Question: I have a problem with Pocos and nullable foreign keys .
I have 2 tables (orders and products) each table have a composite primary key (orderid,orderid2) and (productid,productid2)
And I have set a 0,1..* association between the two tables.
One order can be related to 0 or 1 product.
And one product has * orders related to him.
How to crash :
- - - -
When I add an order to the product's orders list, it crashes trying to fixup the association (setting the product navigation property on the new order)
'''
CREATE TABLE [dbo].[Products](
[productid] [int] IDENTITY(1,1) NOT NULL,
[productid2] [int] NOT NULL,
<URL> NULL,
CONSTRAINT [PK_Products] PRIMARY KEY CLUSTERED
(
[productid] ASC,
[productid2] ASC
)WITH (PAD_INDEX = OFF, STATISTICS_NORECOMPUTE = OFF, IGNORE_DUP_KEY = OFF, ALLOW_ROW_LOCKS = ON, ALLOW_PAGE_LOCKS = ON) ON [PRIMARY]
) ON [PRIMARY]
CREATE TABLE [dbo].[Orders](
[orderid] [int] NOT NULL,
[orderid2] [int] NOT NULL,
<URL> NULL,
[productid] [int] NULL,
[productid2] [int] NULL,
CONSTRAINT [PK_orders] PRIMARY KEY CLUSTERED
(
[orderid] ASC,
[orderid2] ASC
)WITH (PAD_INDEX = OFF, STATISTICS_NORECOMPUTE = OFF, IGNORE_DUP_KEY = OFF, ALLOW_ROW_LOCKS = ON, ALLOW_PAGE_LOCKS = ON) ON [PRIMARY]
) ON [PRIMARY]
'''

Code to crash :
'''
var product = context.CreateObject<Products>();
context.Products.AddObject(product);
var order = context.CreateObject<Orders>();
context.Orders.AddObject(order);
product.Orders.Add(order);
if (order.Product != product) Console.WriteLine("error");
'''
Exception :
'''
System.Data.EntityException was unhandled
Message=Unable to set field/property Product on entity type System.Data.Entity.DynamicProxies.Orders_A0290D8629F0336D278E5AEF2C0F2A91FF56726ED5E3A9FA668AC902696A8651. See InnerException for details.
Source=System.Data.Entity
StackTrace:
at System.Data.Objects.Internal.PocoPropertyAccessorStrategy.SetNavigationPropertyValue(RelatedEnd relatedEnd, Object value)
at System.Data.Objects.Internal.EntityWrapper'1.SetNavigationPropertyValue(RelatedEnd relatedEnd, Object value)
at System.Data.Objects.DataClasses.EntityReference'1.AddToObjectCache(IEntityWrapper wrappedEntity)
at System.Data.Objects.DataClasses.RelatedEnd.Add(IEntityWrapper wrappedTarget, Boolean applyConstraints, Boolean addRelationshipAsUnchanged, Boolean relationshipAlreadyExists, Boolean allowModifyingOtherEndOfRelationship, Boolean forceForeignKeyChanges)
at System.Data.Objects.DataClasses.RelatedEnd.Add(IEntityWrapper wrappedEntity, Boolean applyConstraints)
at System.Data.Objects.DataClasses.EntityCollection'1.Add(TEntity entity)
at Proxies.CSharp.Program.Main(String[] args) in Program.cs:line 20
at System.AppDomain._nExecuteAssembly(RuntimeAssembly assembly, String[] args)
at System.AppDomain.ExecuteAssembly(String assemblyFile, Evidence assemblySecurity, String[] args)
at Microsoft.VisualStudio.HostingProcess.HostProc.RunUsersAssembly()
at System.Threading.ThreadHelper.ThreadStart_Context(Object state)
at System.Threading.ExecutionContext.Run(ExecutionContext executionContext, ContextCallback callback, Object state, Boolean ignoreSyncCtx)
at System.Threading.ExecutionContext.Run(ExecutionContext executionContext, ContextCallback callback, Object state)
at System.Threading.ThreadHelper.ThreadStart()
InnerException: System.NullReferenceException
Message=Object reference not set to an instance of an object.
Source=Proxies.CSharp
StackTrace:
at Proxies.CSharp.Orders.FixupProduct(Products previousValue, Boolean skipKeys) in Orders.cs:line 134
at Proxies.CSharp.Orders.set_Product(Products value) in Orders.cs:line 106
at System.Data.Entity.DynamicProxies.Orders_A0290D8629F0336D278E5AEF2C0F2A91FF56726ED5E3A9FA668AC902696A8651.SetBasePropertyValue(String , Object )
at lambda_method(Closure , Object , String , Object )
at System.Data.Objects.Internal.EntityProxyFactory.TrySetBasePropertyValue(Type proxyType, String propertyName, Object entity, Object value)
at System.Data.Objects.Internal.EntityProxyFactory.<>c__DisplayClass8.<CreateBaseSetter>b__7(Object entity, Object value)
at System.Data.Objects.Internal.PocoPropertyAccessorStrategy.SetNavigationPropertyValue(RelatedEnd relatedEnd, Object value)
'''
Note : It works with entytobjects, it works with self-tracking entities, and It works if the key is not composite or not nullable.
Am I doing something wrong or it it a real bug ?
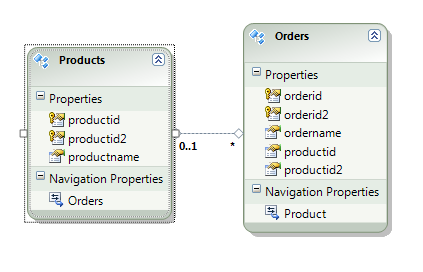
Answer: I had to correct the poco TT :
Chage the lines (381,441 and 475) :
'''
<#=code.Escape(dependentProperty)#> = <#=code.Escape(navProperty)#>.<#=code.Escape(principalProperty)#>;
'''
by the line :
'''
<#=code.FieldName(dependentProperty)#> = <#=code.Escape(navProperty)#>.<#=code.Escape(principalProperty)#>;
'''